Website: lowes
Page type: customer-info-address
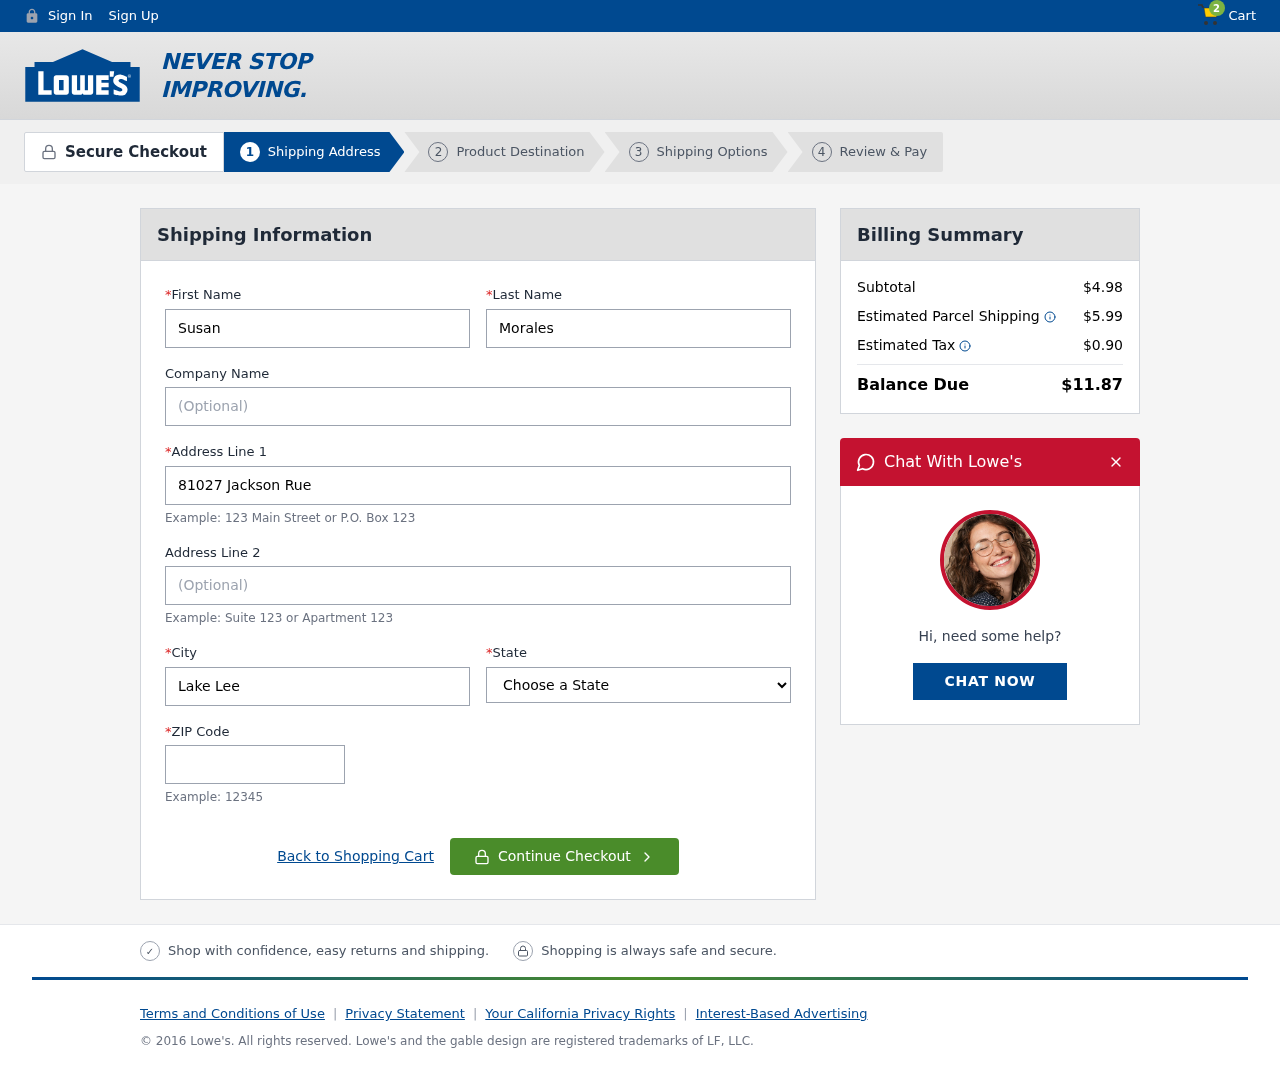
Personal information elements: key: PII_CITY
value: Lake Leeville
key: PII_FIRSTNAME
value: Susan
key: PII_LASTNAME
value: Morales
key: PII_POSTCODE
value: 31147
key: PII_STATE
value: FM
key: PII_STREET
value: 81027 Jackson Rue
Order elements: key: ORDER_NUM_ITEMS
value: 2
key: ORDER_SUBTOTAL
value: $4.98
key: ORDER_SHIPPING_COST
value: $5.99
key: ORDER_TAX
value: $0.90
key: ORDER_TOTAL
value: $11.87